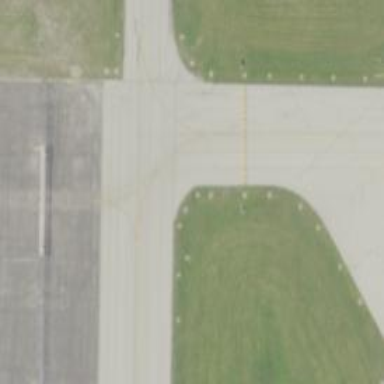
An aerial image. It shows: Image of taxiway at airport.